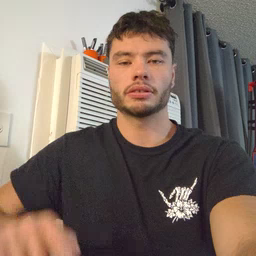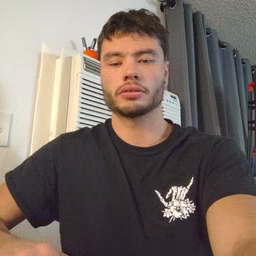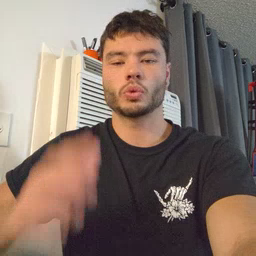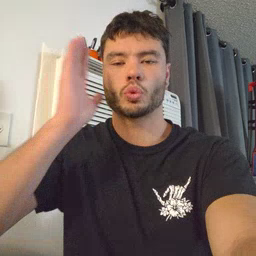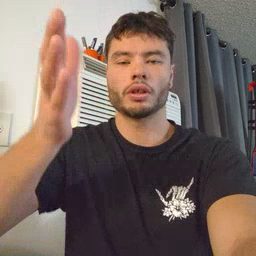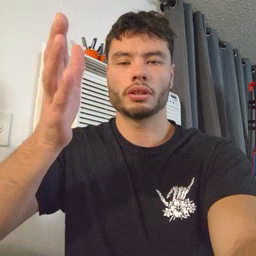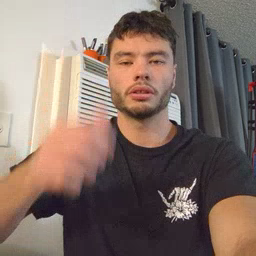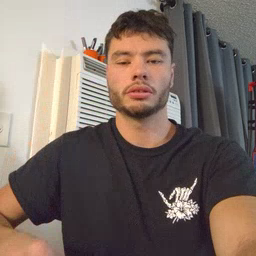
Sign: will